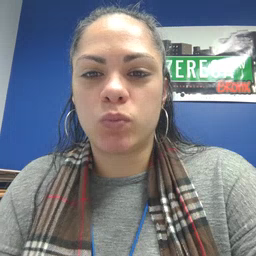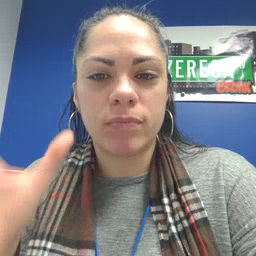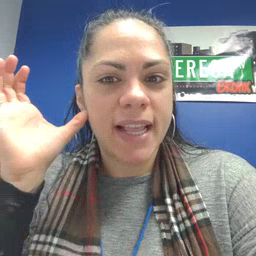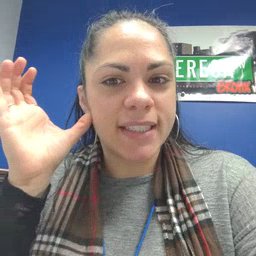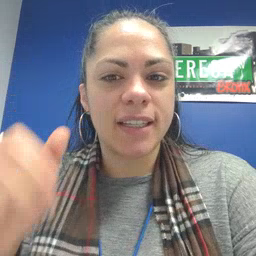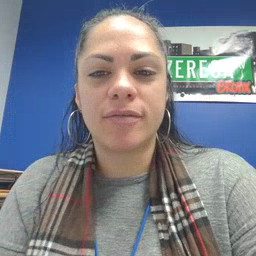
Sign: listen